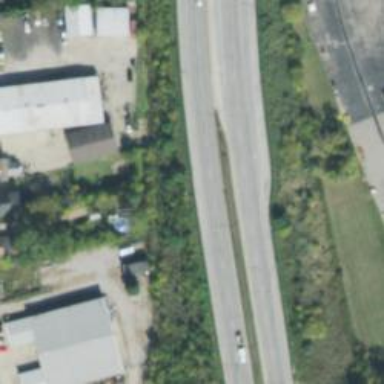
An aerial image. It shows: Trunk highway.